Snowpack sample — Loveland Pass, Silver Plume, Colorado, USA (1/12/25, 11:40 AM MST)
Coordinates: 39.66, -105.88
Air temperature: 7 °F
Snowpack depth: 140 cm
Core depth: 10 cm
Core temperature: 41 °F
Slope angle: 11°, slope face: 30°
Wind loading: high
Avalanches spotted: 2
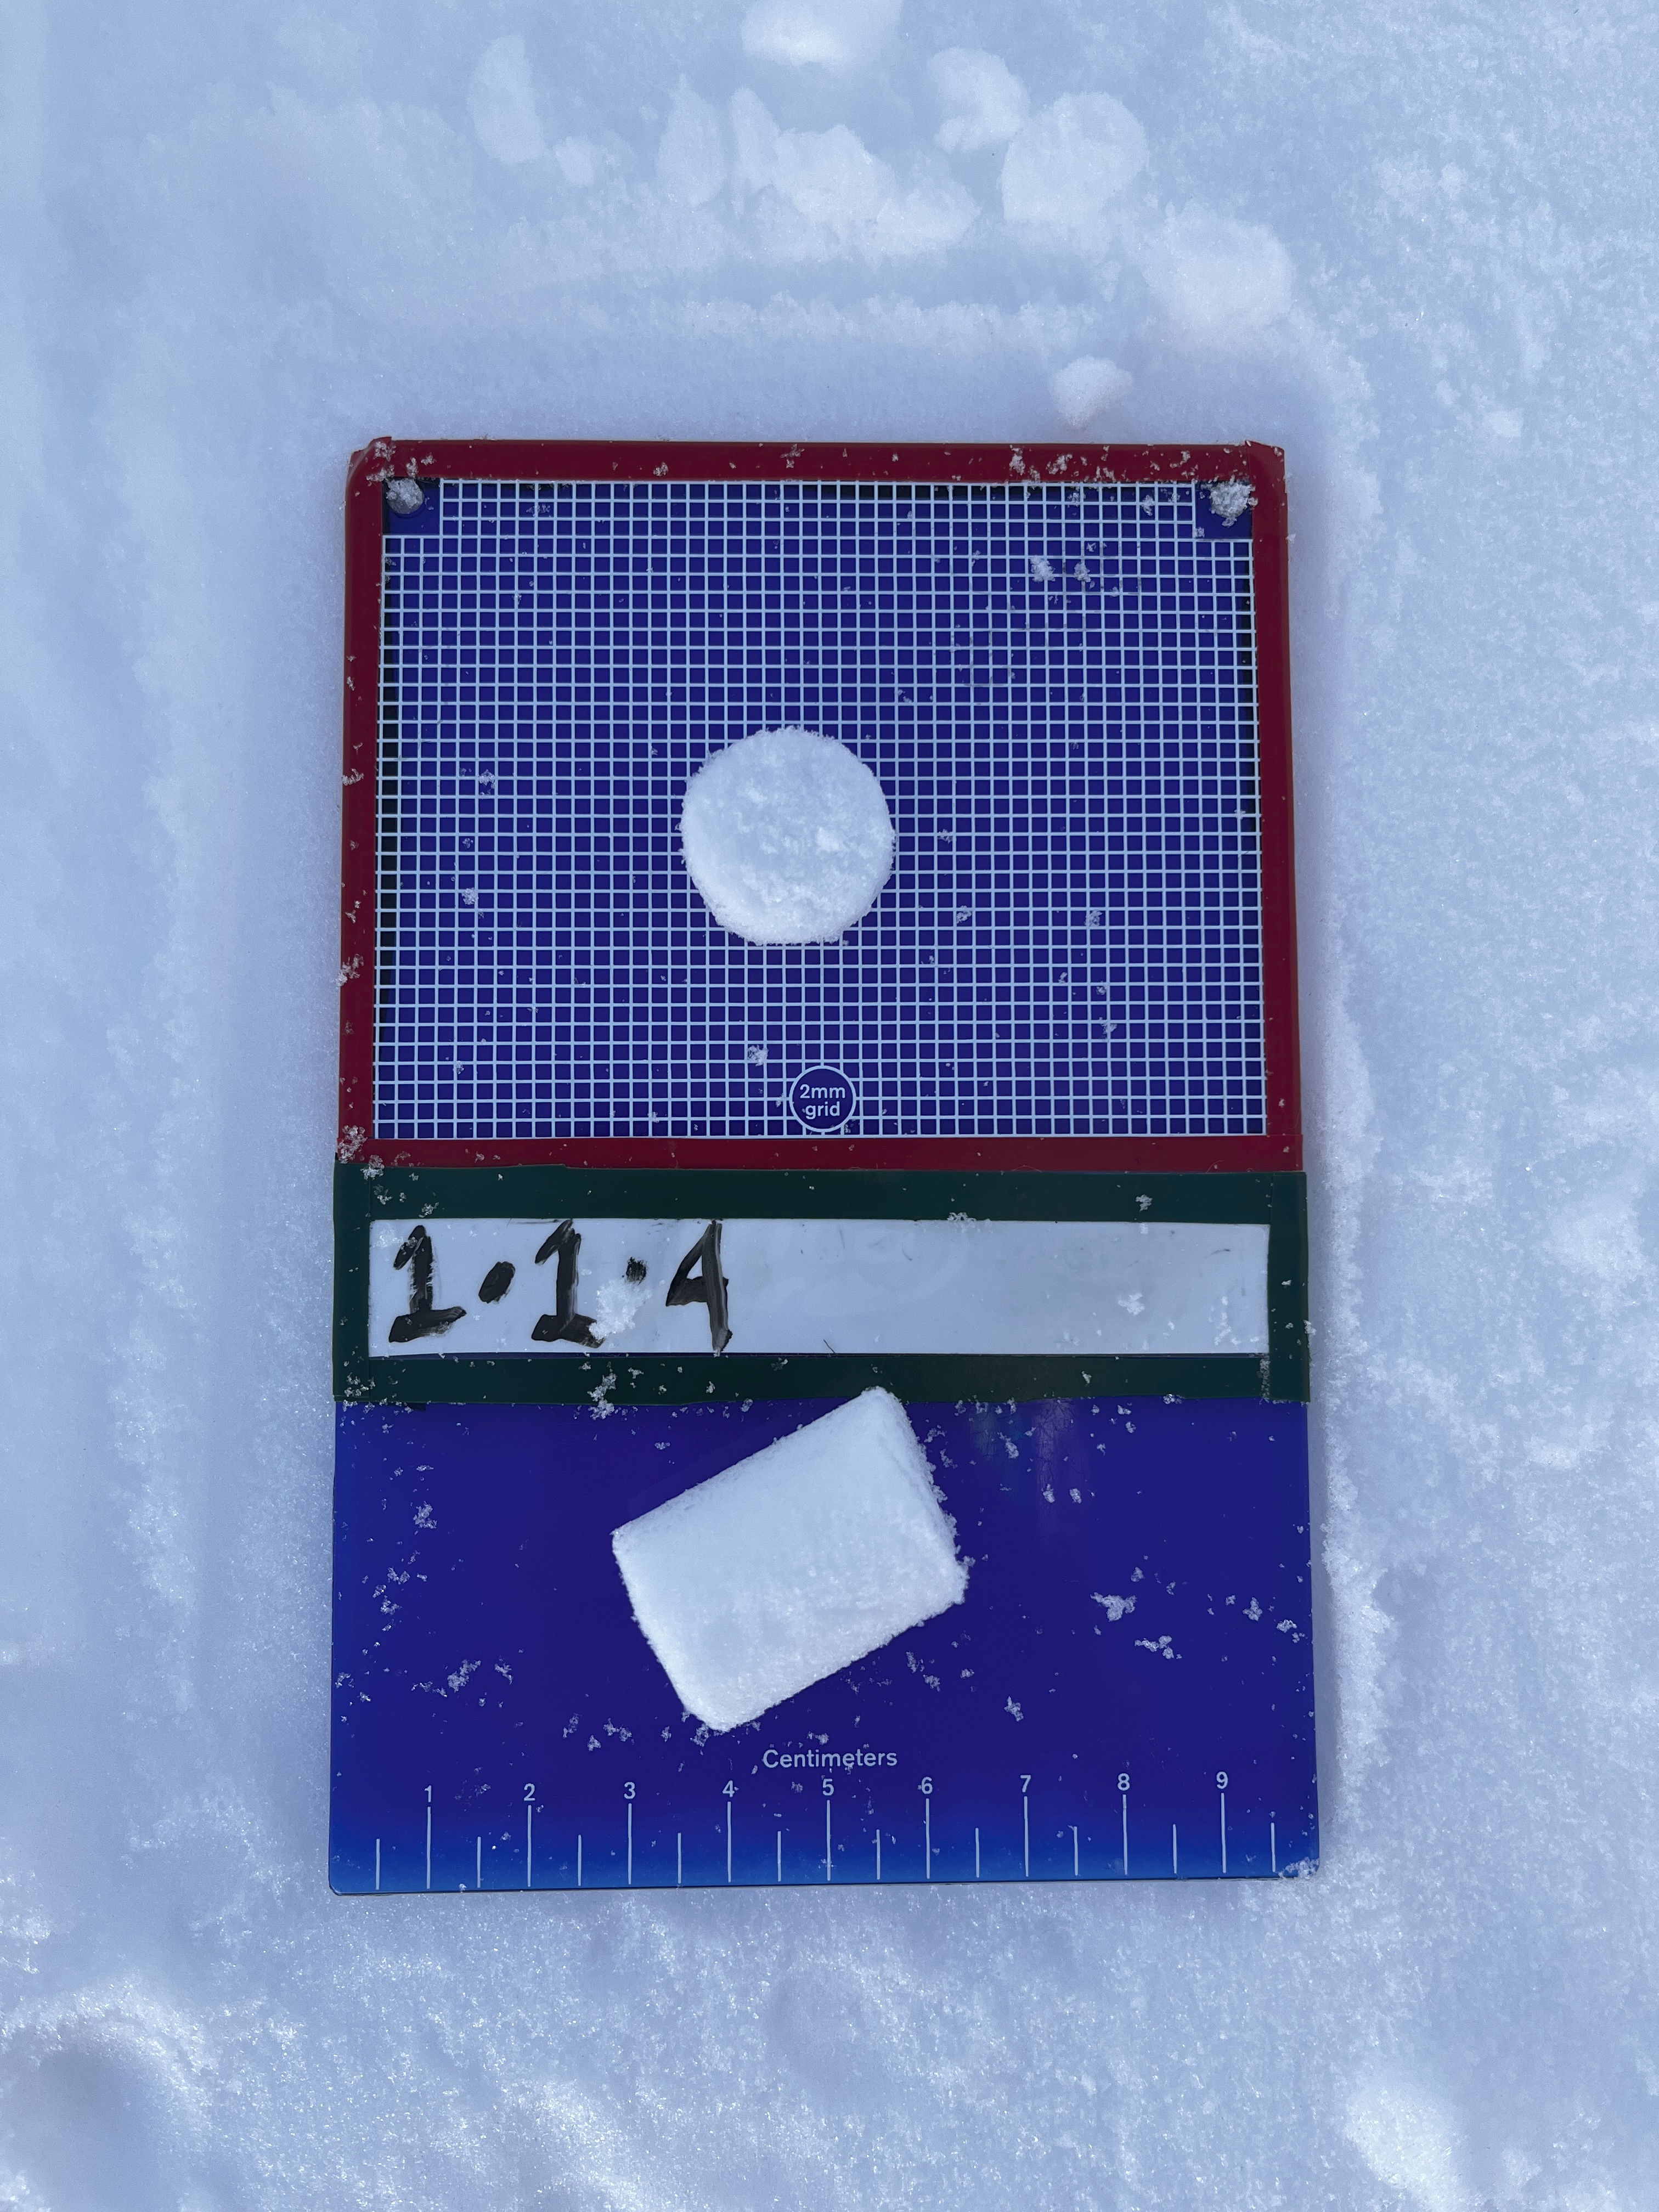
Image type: crystal_card
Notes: Pilot using slightly modified coring method that took too large segment for snow profile picturing, advised not to use in higher level models. Two avalanche on south face nearby, partially cloudy with light snow in the last 24 hours. Lots of wind loading on eastern features.